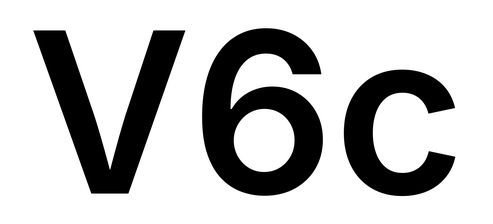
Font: Inter_SemiBold